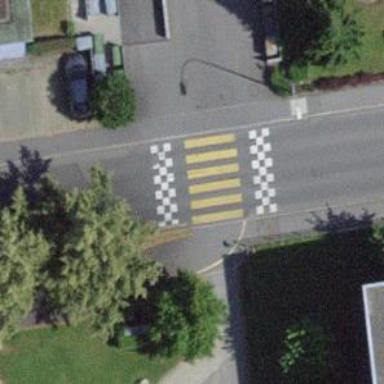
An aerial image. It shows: Pedestrian crossing with zebra markings on footway.